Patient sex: M
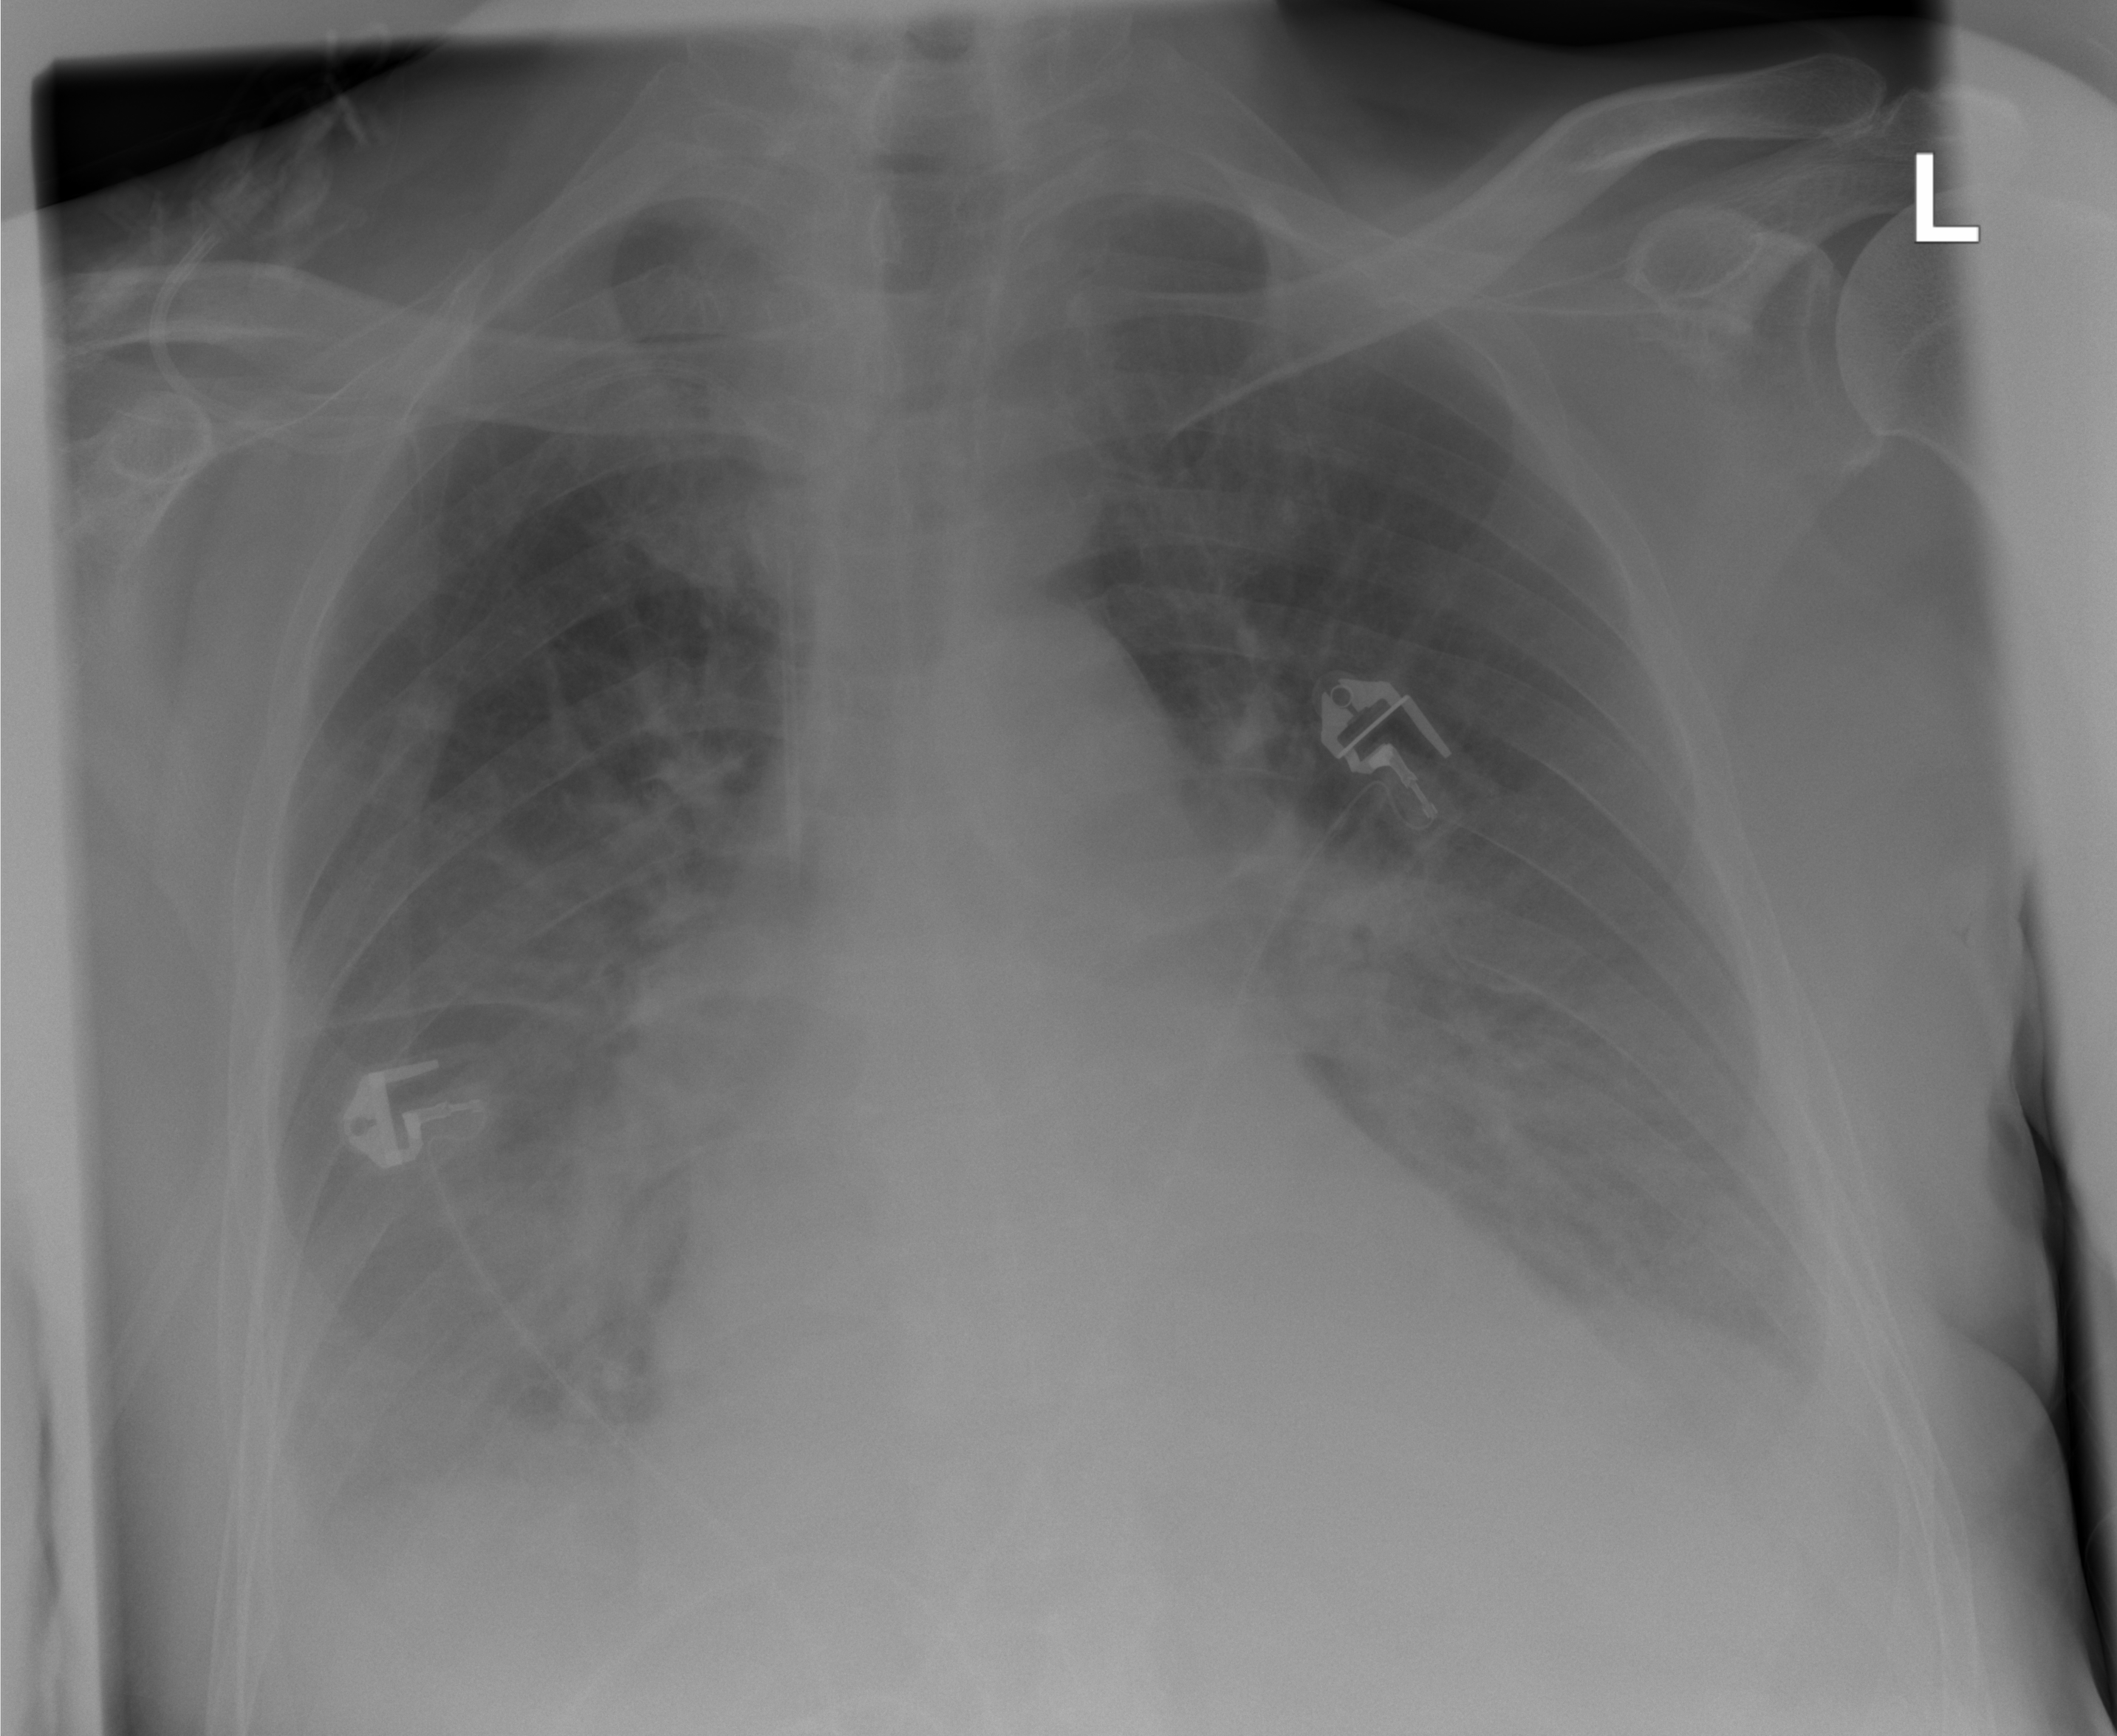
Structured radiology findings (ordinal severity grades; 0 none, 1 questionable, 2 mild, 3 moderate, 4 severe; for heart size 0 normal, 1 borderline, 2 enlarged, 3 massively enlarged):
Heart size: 2
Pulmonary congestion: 2
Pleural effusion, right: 2
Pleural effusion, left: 2
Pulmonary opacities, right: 2
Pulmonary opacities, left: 2
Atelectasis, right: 2
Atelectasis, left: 2